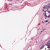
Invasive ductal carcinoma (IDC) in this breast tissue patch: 0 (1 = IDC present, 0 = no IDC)